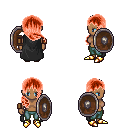
a pixel art fantasy rpg character, female body template, human, dark skin, black cape, teal pants, red right-swept hairstyle, leather bracers, gold boots, shield, four views (front, back, left, right), 2x2 character sprite sheet, small pixel art, hard edges, no anti-aliasing